Field crop: maize
Growth stage: 2
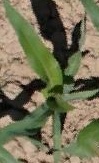
Species: maize